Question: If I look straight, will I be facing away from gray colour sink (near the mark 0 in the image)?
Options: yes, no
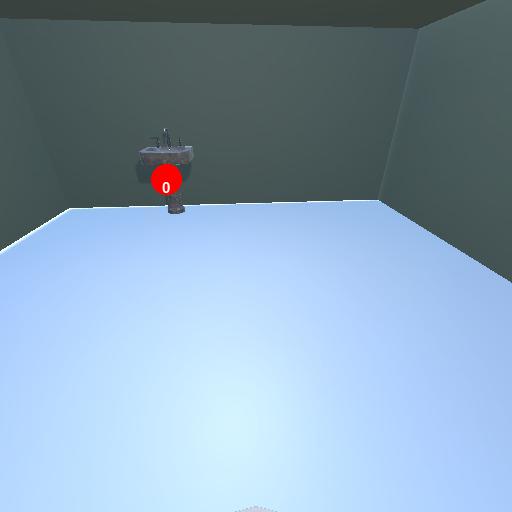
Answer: yes